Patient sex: F
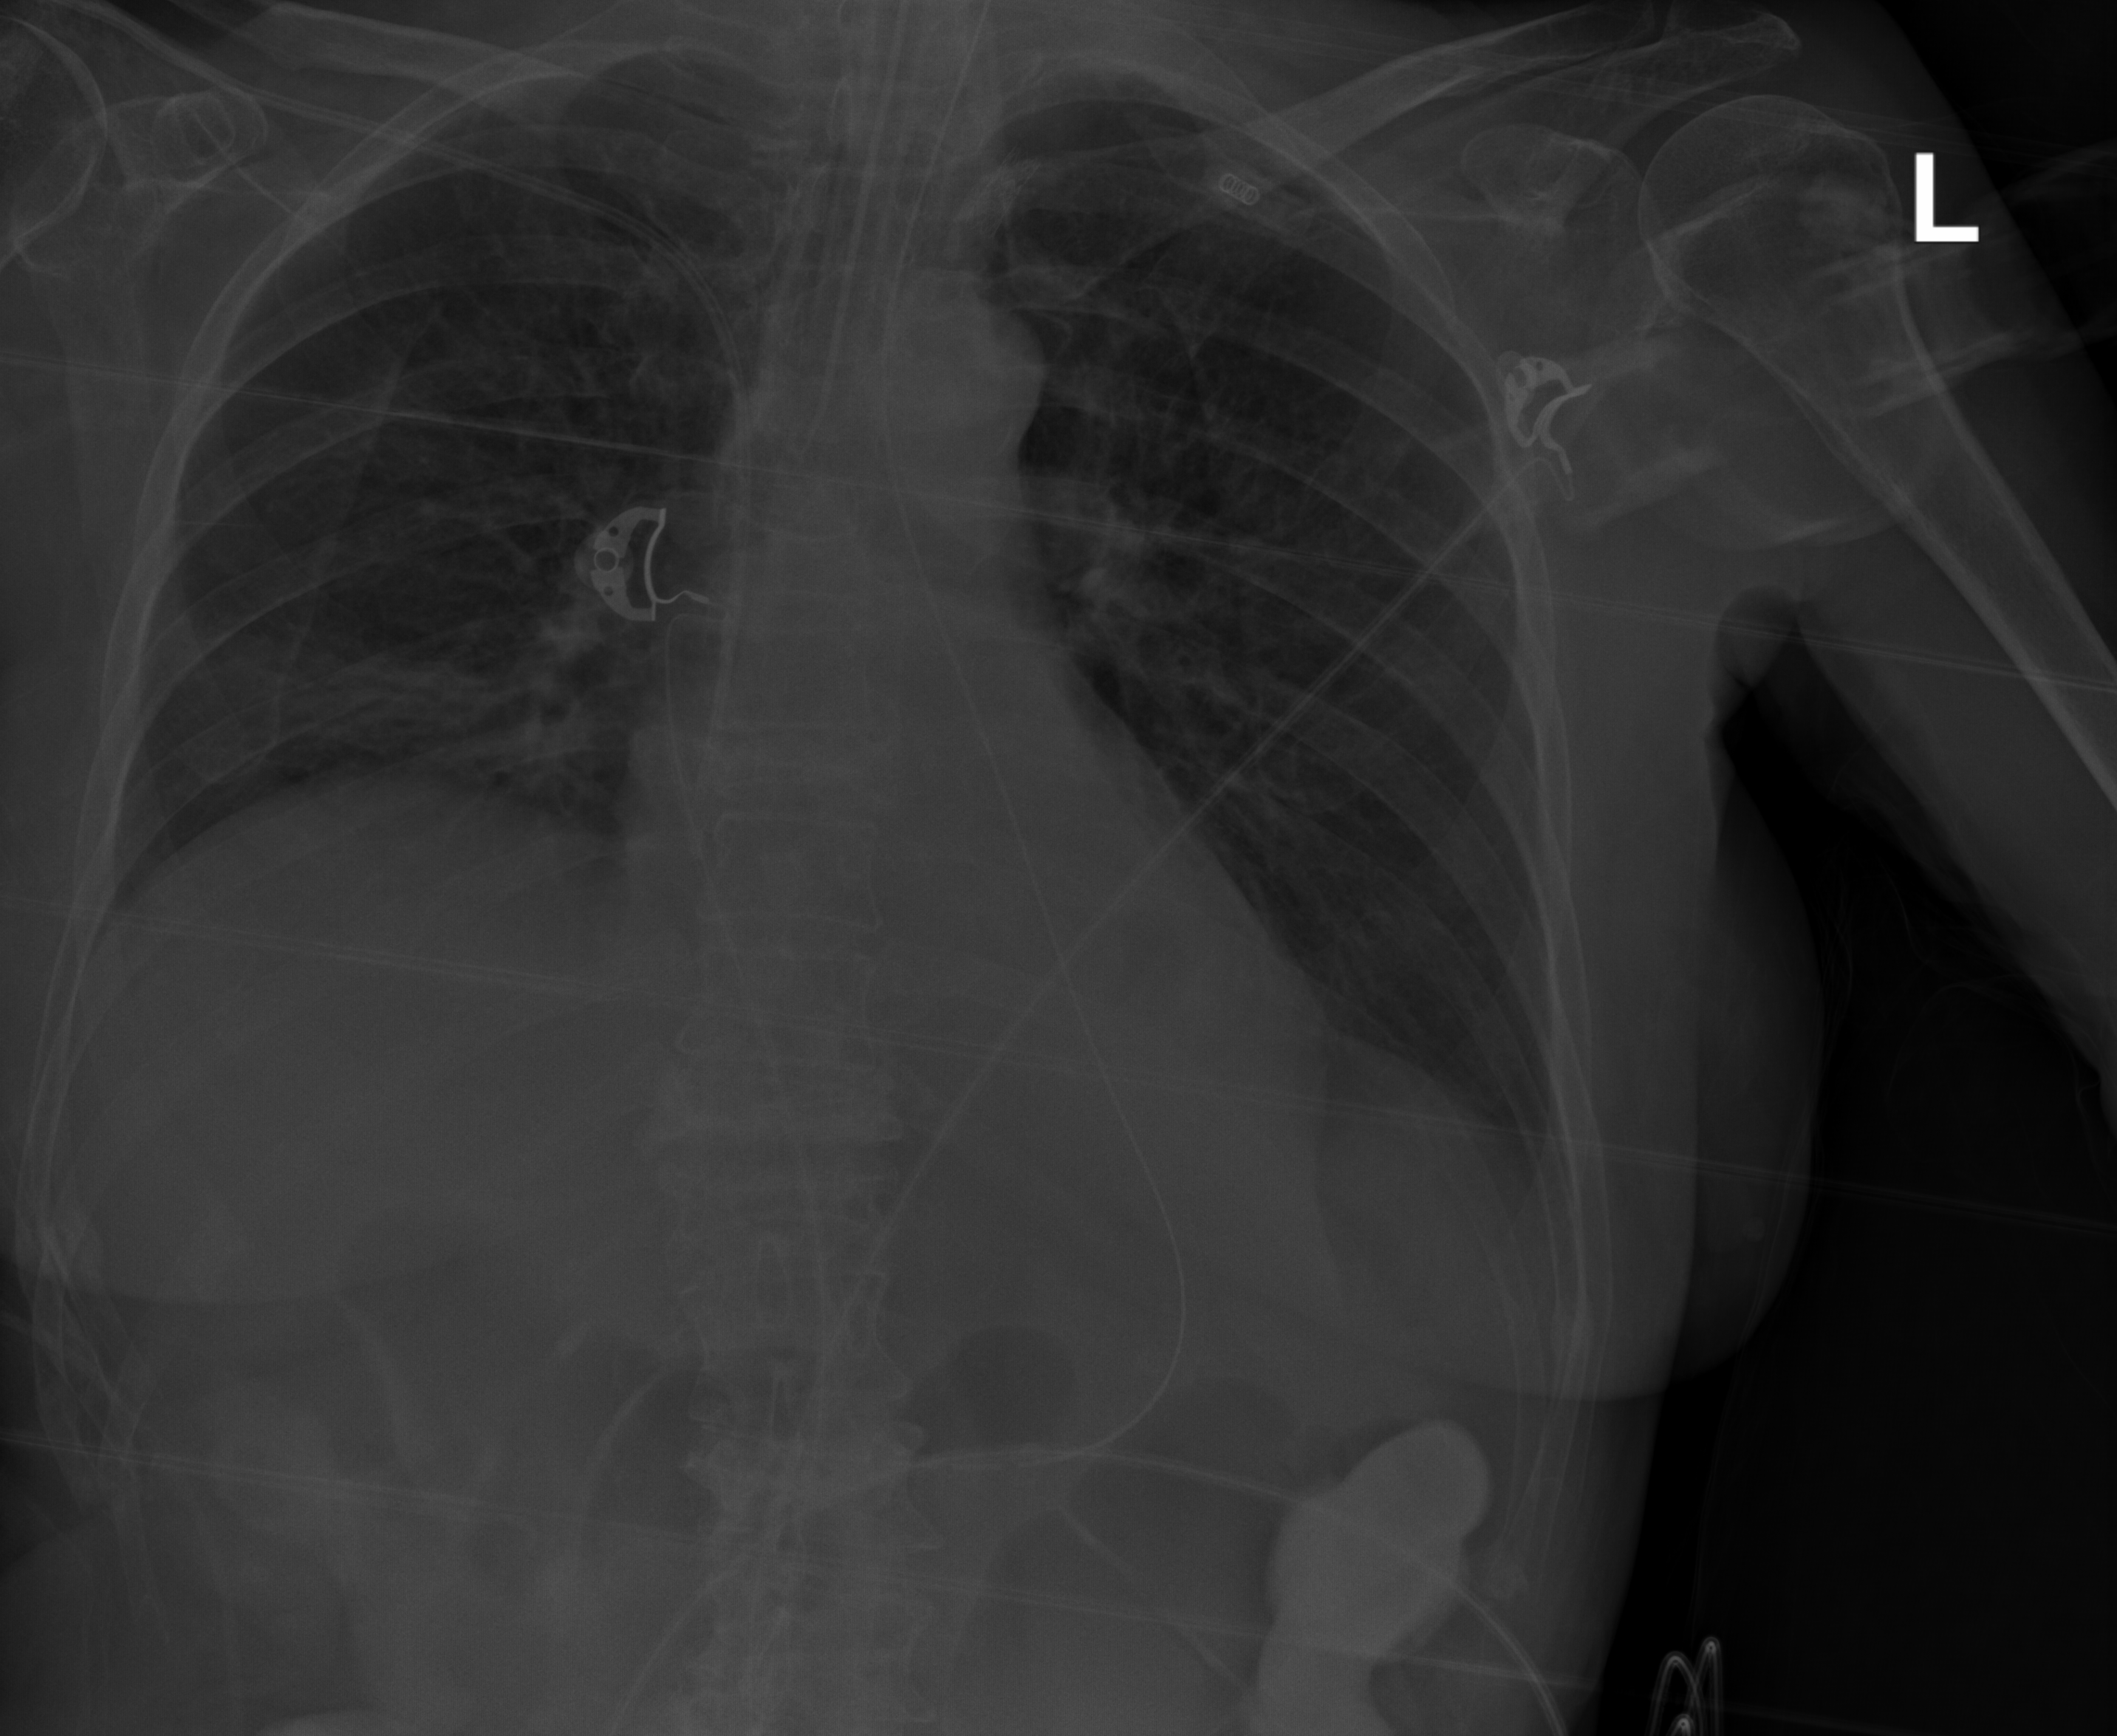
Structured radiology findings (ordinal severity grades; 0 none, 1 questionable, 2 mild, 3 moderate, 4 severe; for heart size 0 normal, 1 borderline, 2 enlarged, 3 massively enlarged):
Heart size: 2
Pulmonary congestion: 0
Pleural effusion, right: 0
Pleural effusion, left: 0
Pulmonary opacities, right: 2
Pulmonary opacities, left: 0
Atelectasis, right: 2
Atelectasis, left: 0